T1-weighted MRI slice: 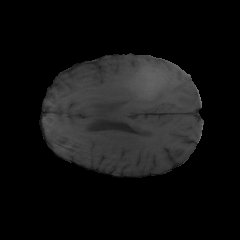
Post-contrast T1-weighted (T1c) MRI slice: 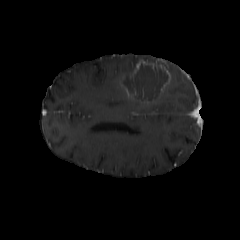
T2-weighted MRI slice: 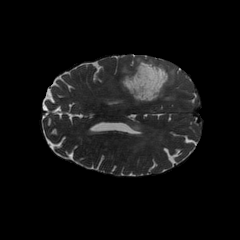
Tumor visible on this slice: yes